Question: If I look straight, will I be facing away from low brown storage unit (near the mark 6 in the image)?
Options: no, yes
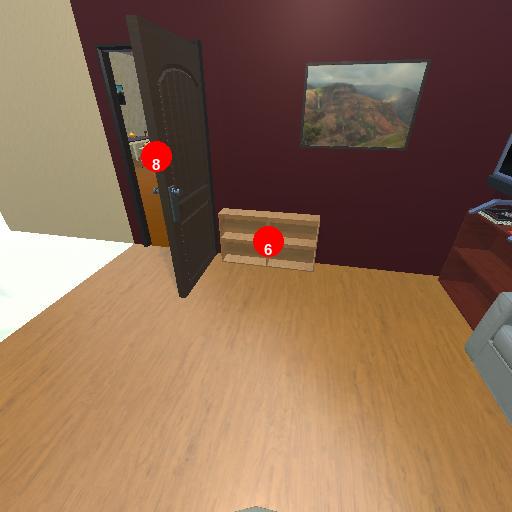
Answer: no